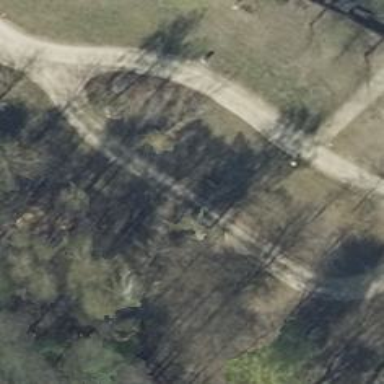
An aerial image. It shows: Camping site with tents set up.